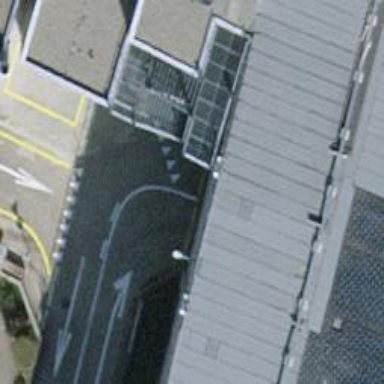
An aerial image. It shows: Parking entrance.